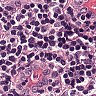
Metastatic tissue present: no